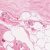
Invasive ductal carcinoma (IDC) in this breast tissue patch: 0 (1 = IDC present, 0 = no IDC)